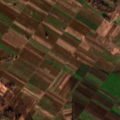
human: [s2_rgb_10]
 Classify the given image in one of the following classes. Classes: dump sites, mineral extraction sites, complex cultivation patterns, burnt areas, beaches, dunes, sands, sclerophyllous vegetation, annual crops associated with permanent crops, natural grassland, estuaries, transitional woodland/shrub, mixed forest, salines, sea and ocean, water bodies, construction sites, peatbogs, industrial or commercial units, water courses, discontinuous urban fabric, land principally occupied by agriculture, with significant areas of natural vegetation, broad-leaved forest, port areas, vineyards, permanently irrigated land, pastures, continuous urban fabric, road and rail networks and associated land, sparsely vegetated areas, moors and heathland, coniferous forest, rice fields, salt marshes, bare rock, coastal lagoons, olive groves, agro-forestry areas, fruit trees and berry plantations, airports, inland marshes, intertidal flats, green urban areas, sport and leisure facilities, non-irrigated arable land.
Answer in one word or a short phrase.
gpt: non-irrigated arable land, land principally occupied by agriculture, with significant areas of natural vegetation